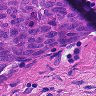
Metastatic tissue present: yes